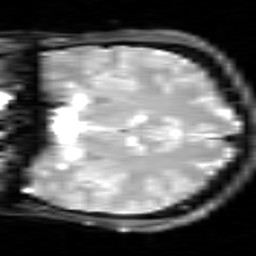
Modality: inplaneT2
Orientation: coronal
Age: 19
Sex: male